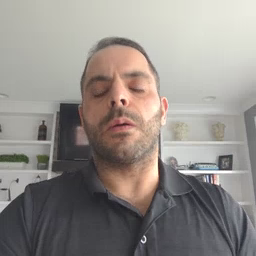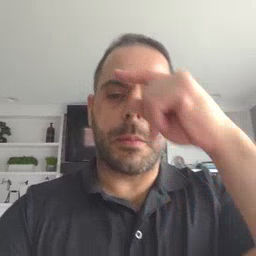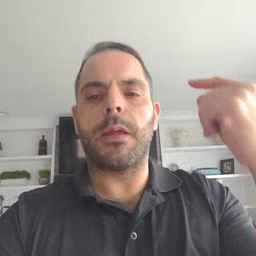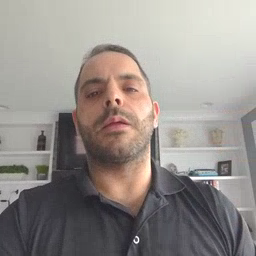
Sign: black